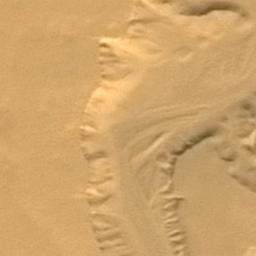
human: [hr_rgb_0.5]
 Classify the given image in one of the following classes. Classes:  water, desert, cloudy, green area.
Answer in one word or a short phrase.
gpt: desert